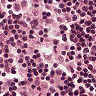
Metastatic tissue present: no